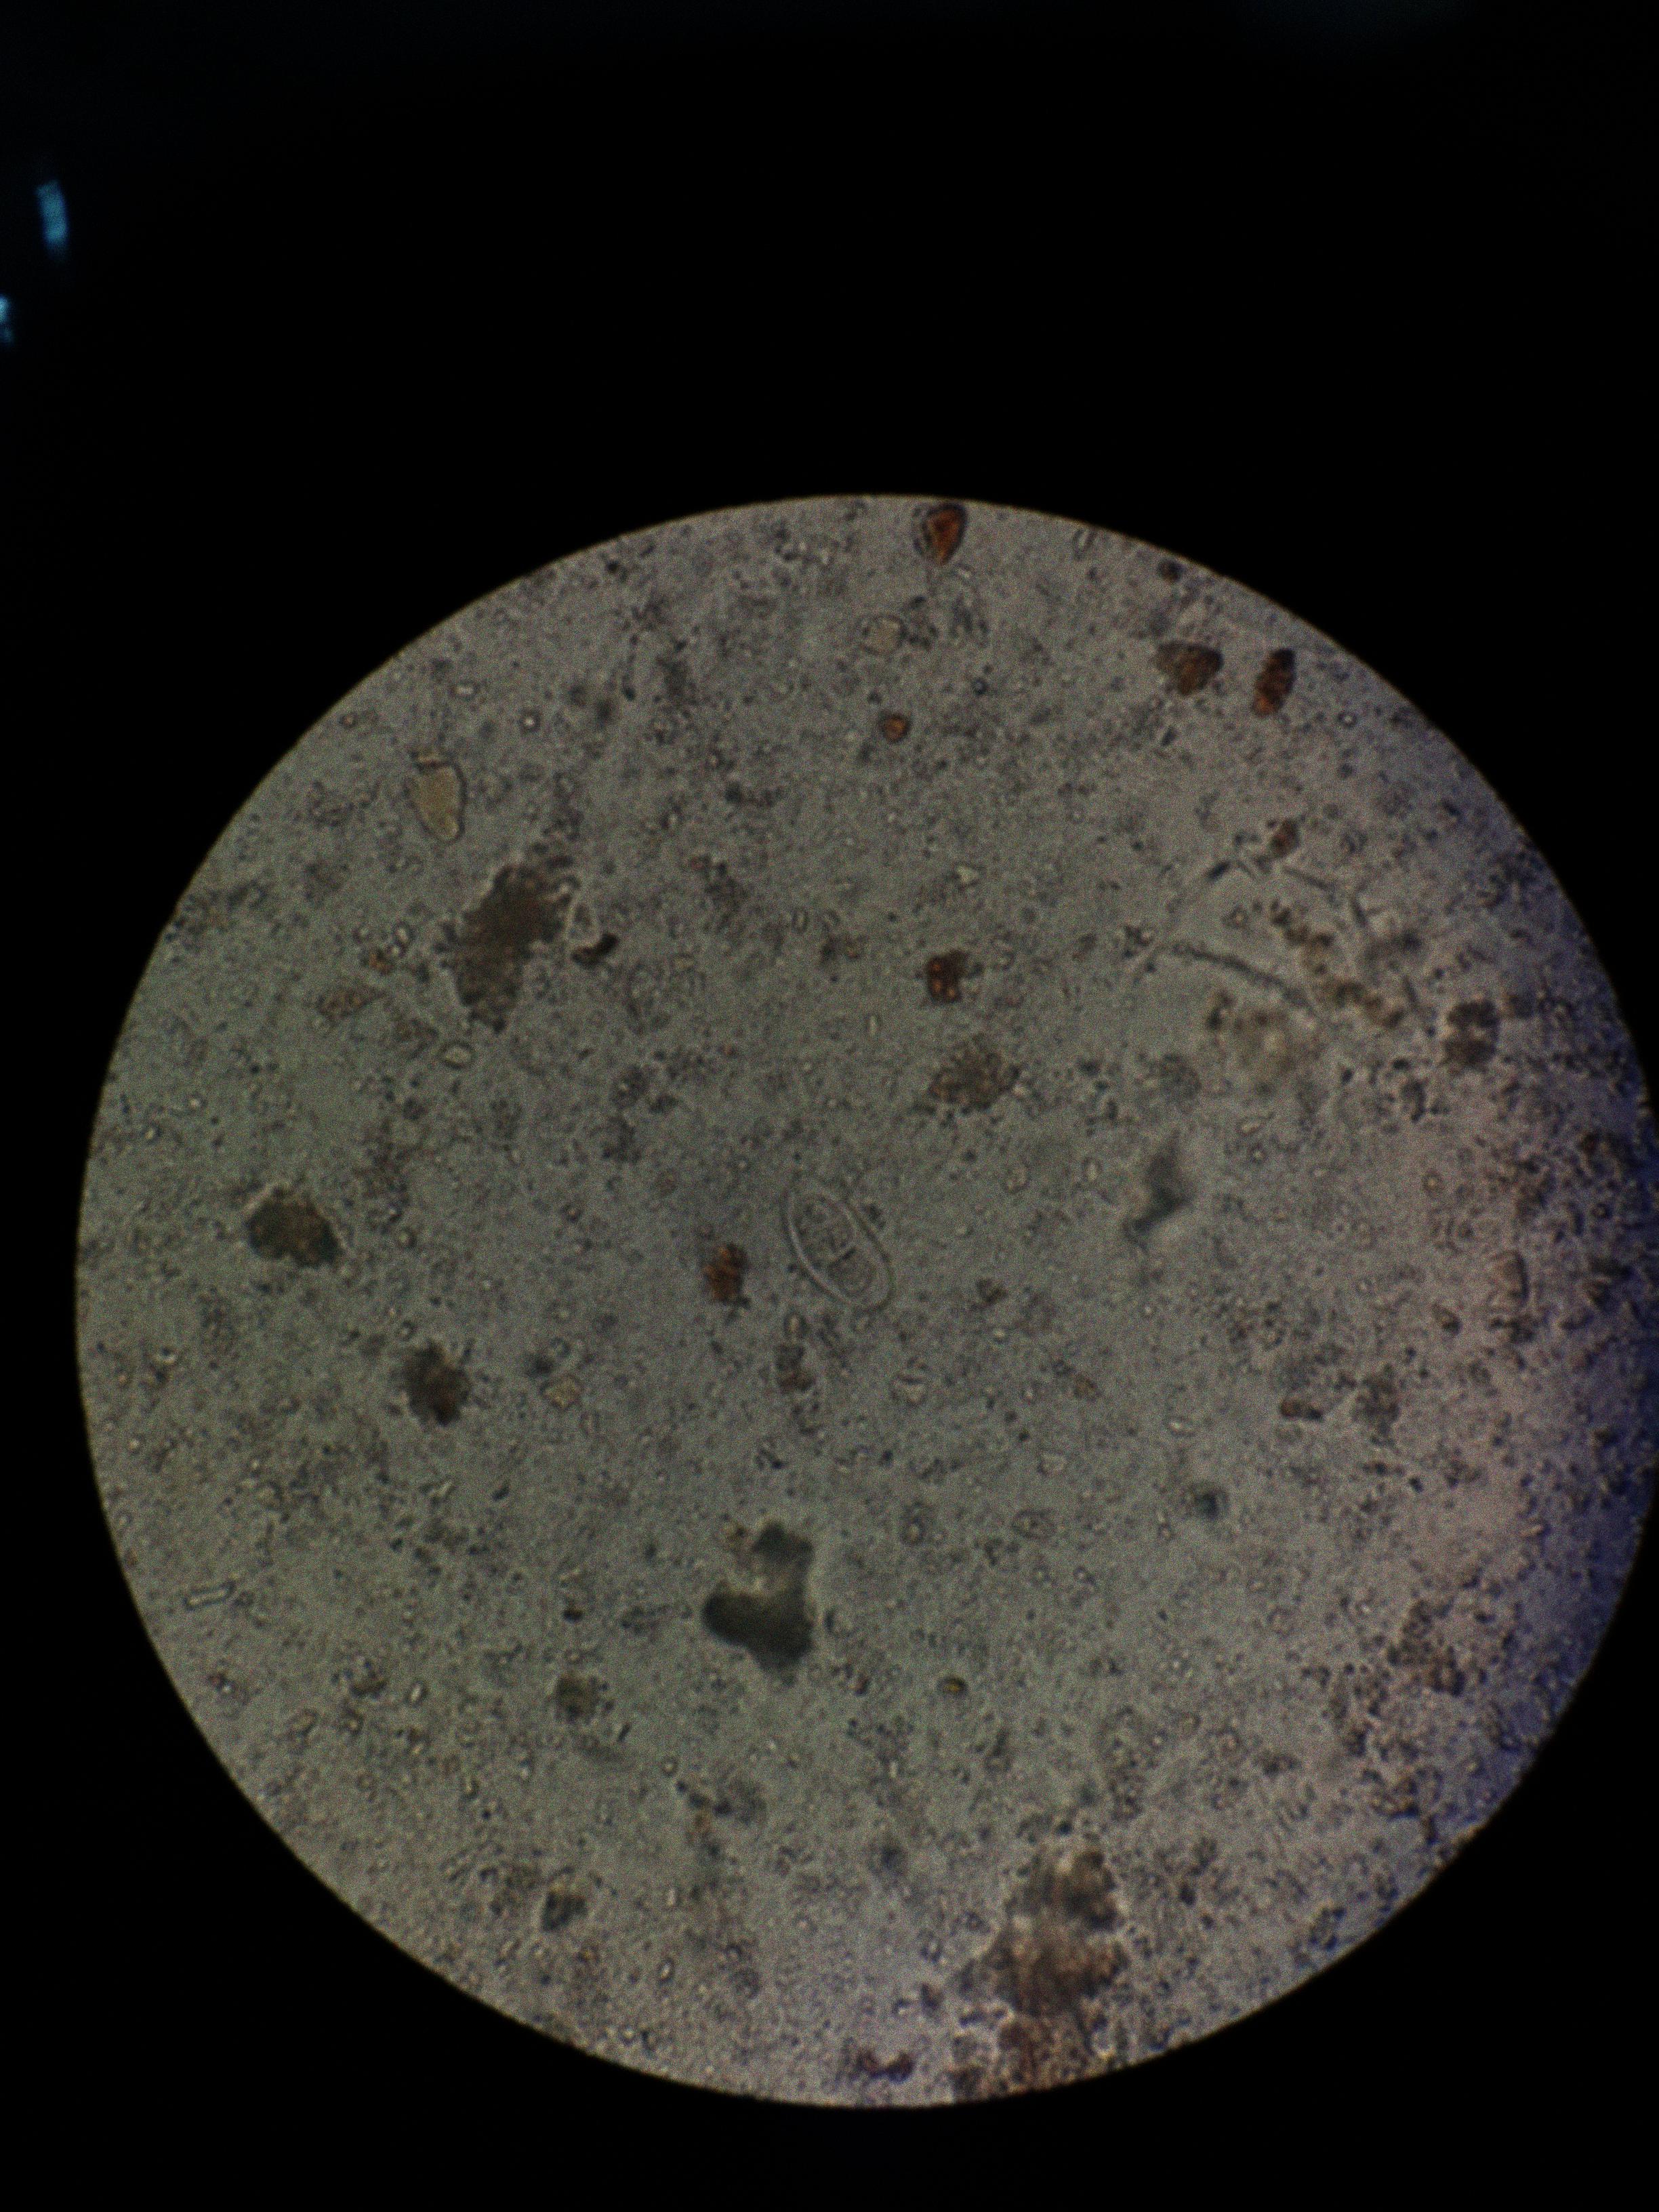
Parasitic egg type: Enterobius vermicularis